Group 1:
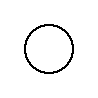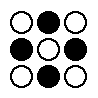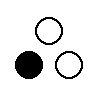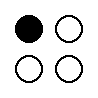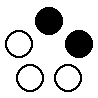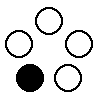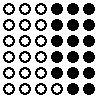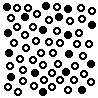
Group 2:
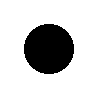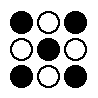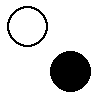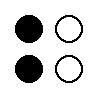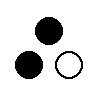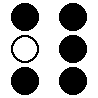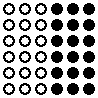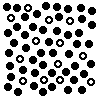
Rule separating the two groups: More white circles than black circles vs. at least as many black circles as white circles.
Concepts: fraction, percentage, ratio
Author: Aaron David Fairbanks